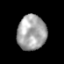
Tissue: prostate
Cell type: T cells
Senescence score: 0.281
Nuclear area (px): 989
Mean DAPI intensity: 165.725